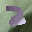
Label: 2